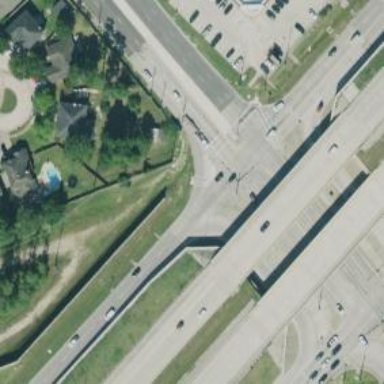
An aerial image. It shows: Secondary road with frontage road alongside.